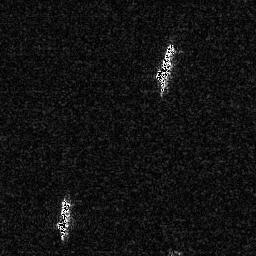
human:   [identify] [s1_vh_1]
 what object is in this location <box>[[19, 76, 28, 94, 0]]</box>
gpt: <ref>1 medium ship at the bottom left</ref>